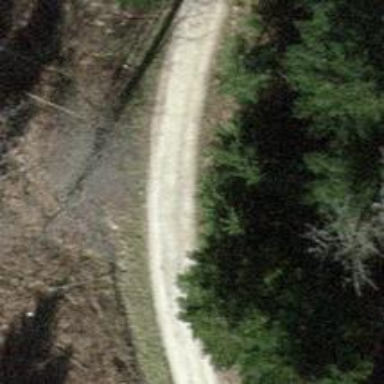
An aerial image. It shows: Track with grade3 tracktype.